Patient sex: F
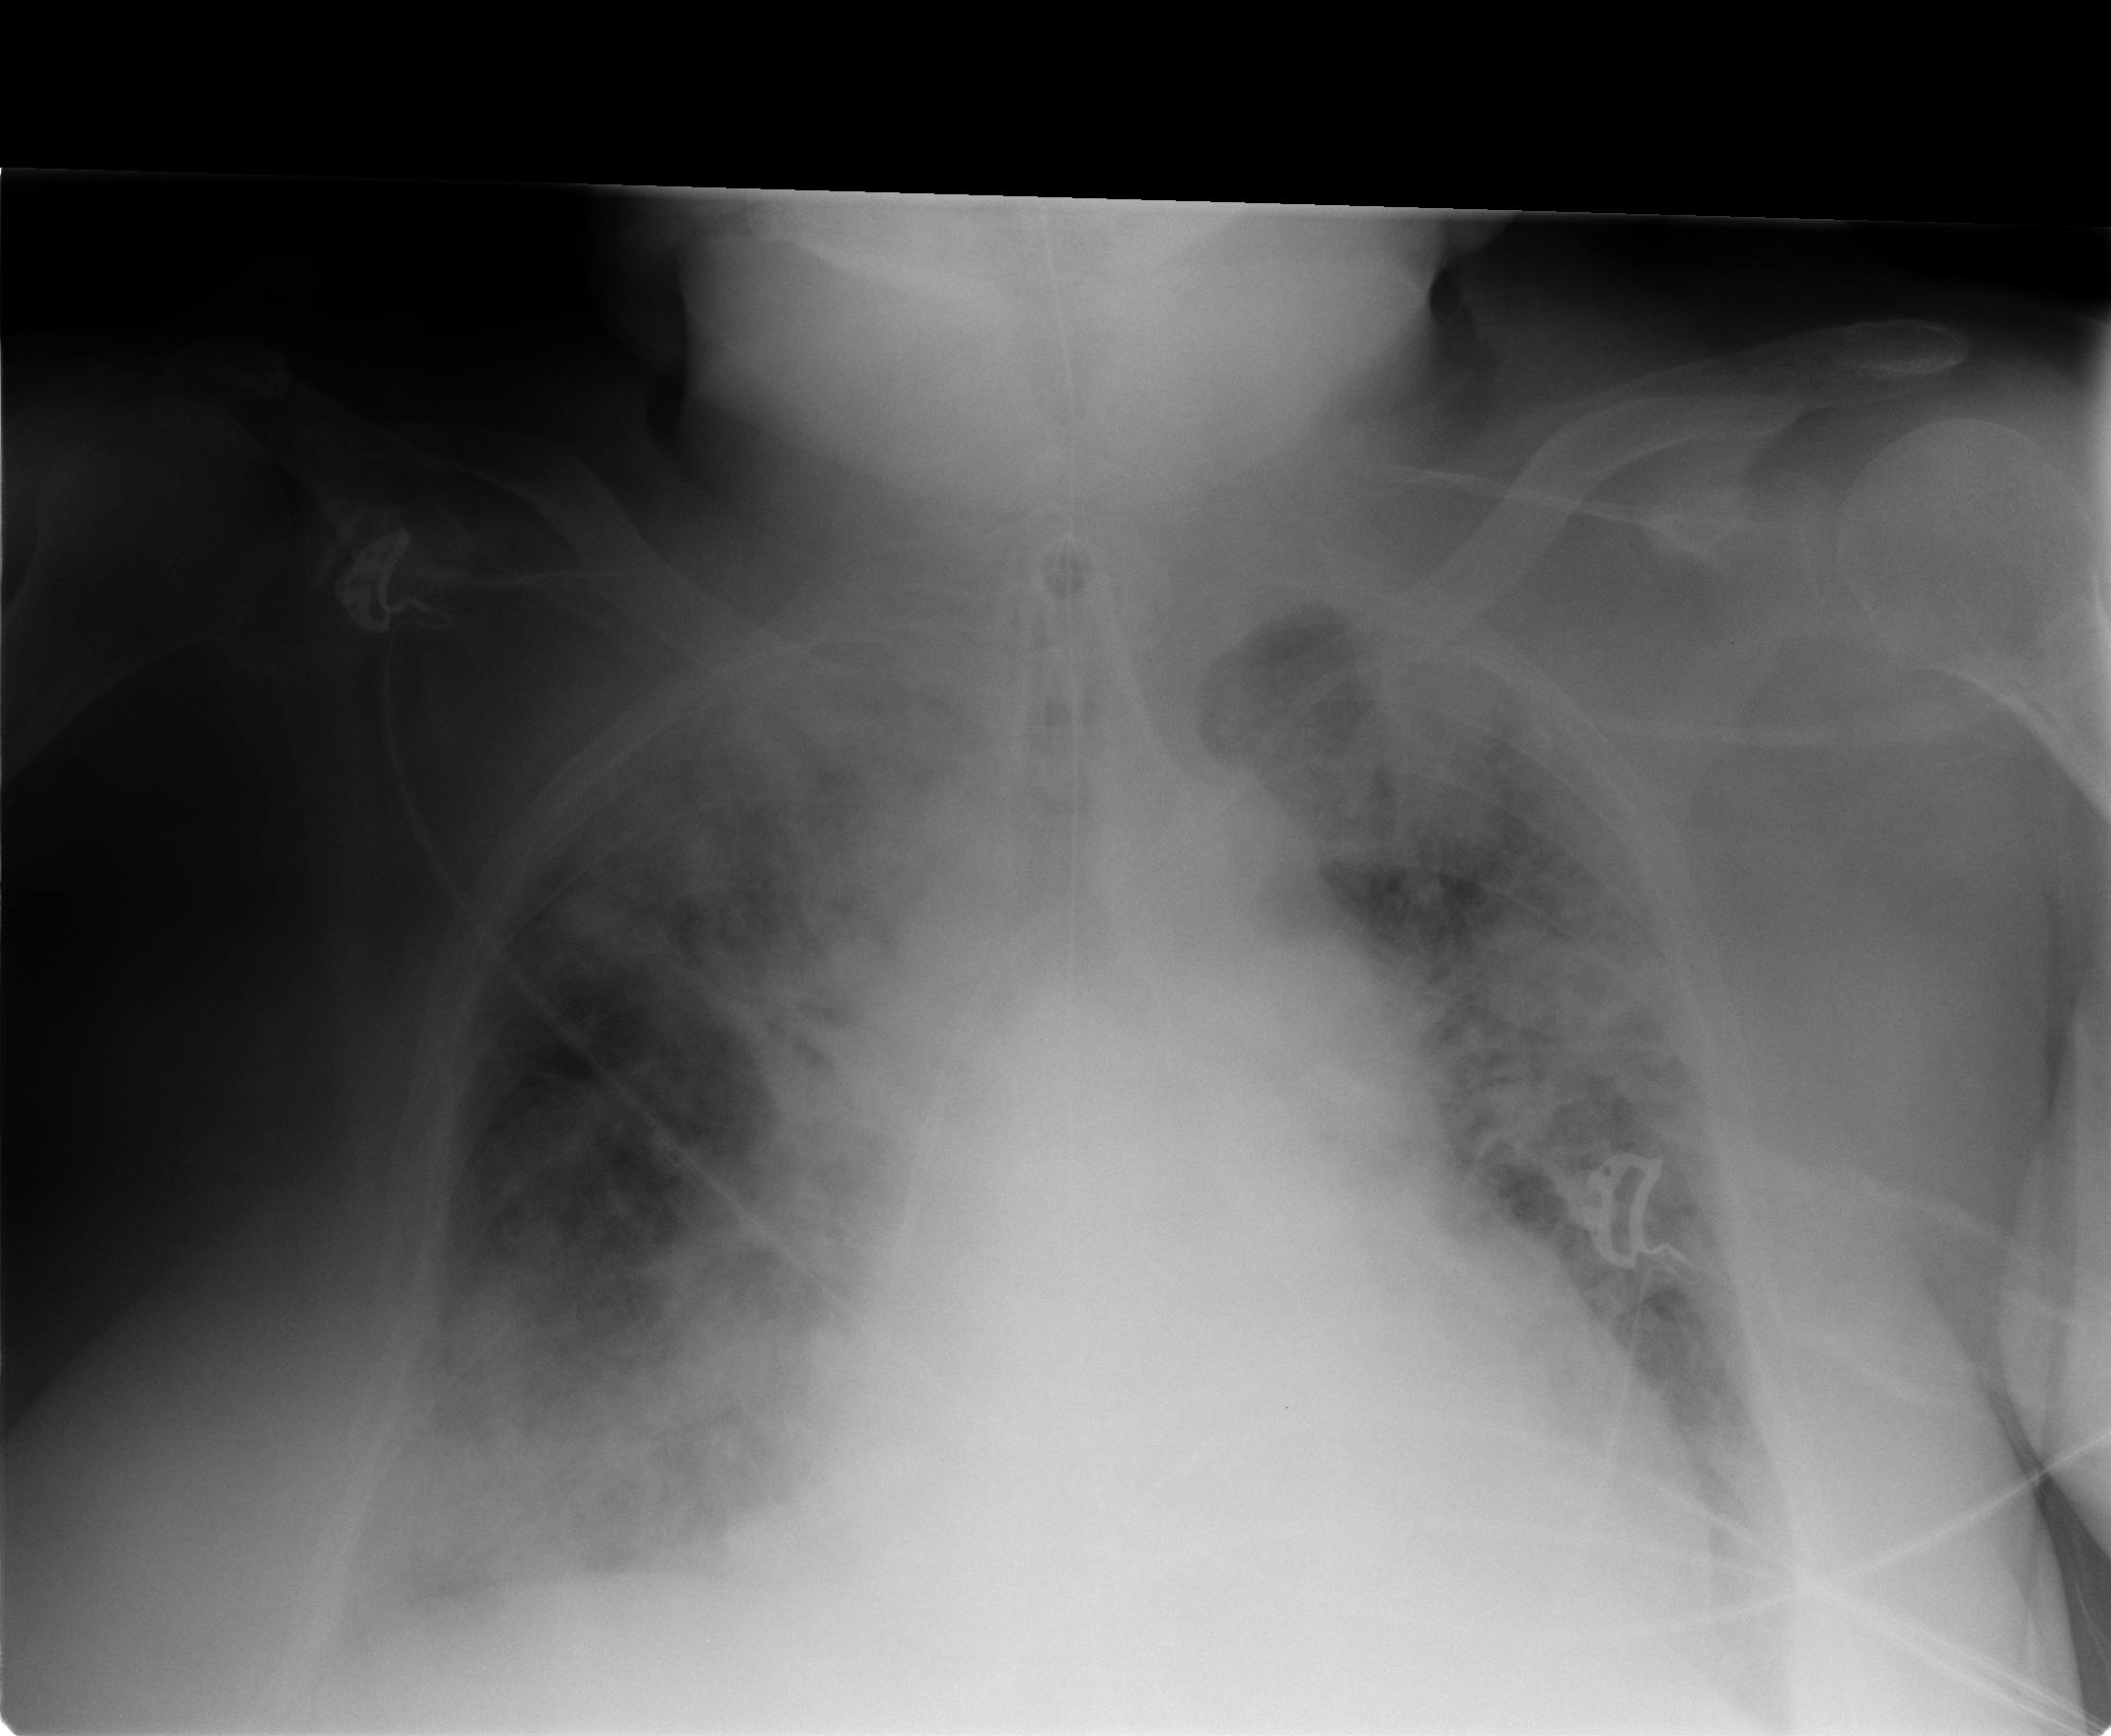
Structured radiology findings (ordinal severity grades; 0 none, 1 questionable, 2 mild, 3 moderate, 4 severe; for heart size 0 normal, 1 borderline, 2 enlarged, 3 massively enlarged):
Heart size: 2
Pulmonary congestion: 2
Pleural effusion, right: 0
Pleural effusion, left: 0
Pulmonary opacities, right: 4
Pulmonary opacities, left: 3
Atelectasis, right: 2
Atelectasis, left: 2